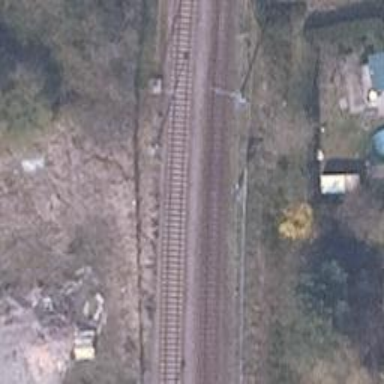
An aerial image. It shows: Railway signal.